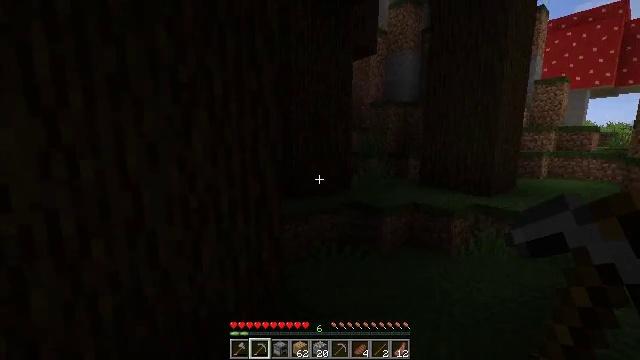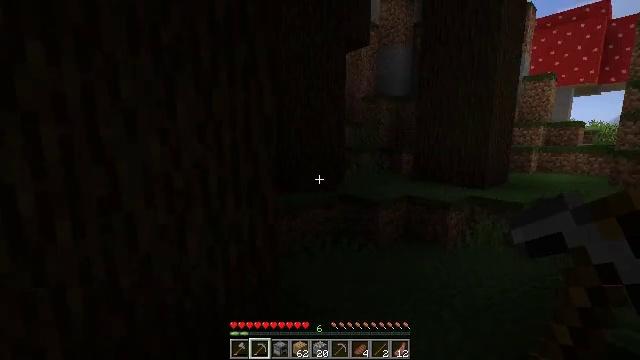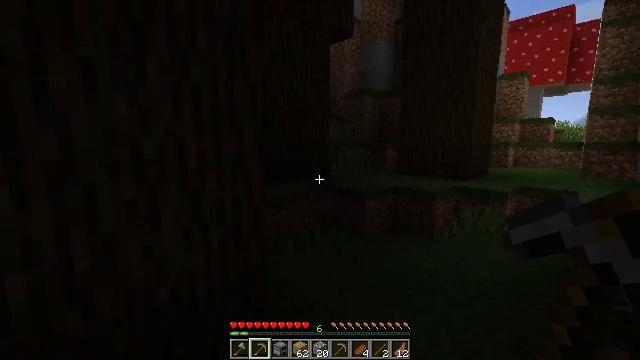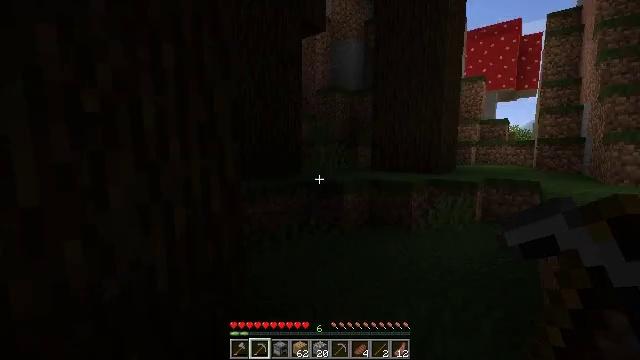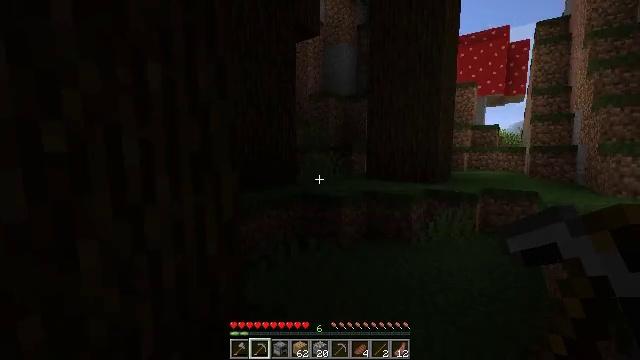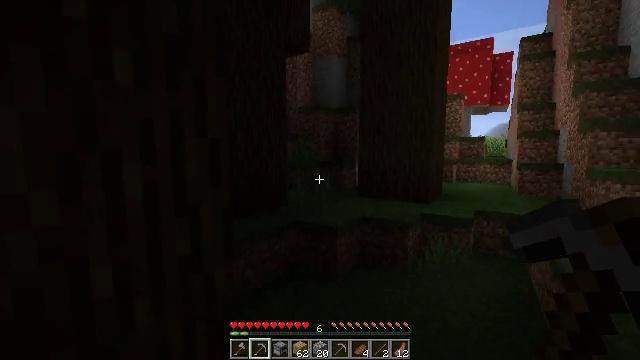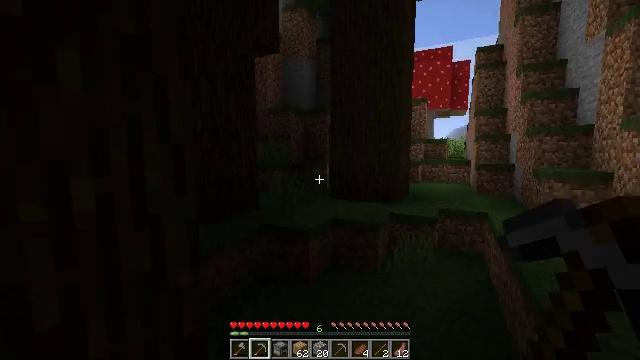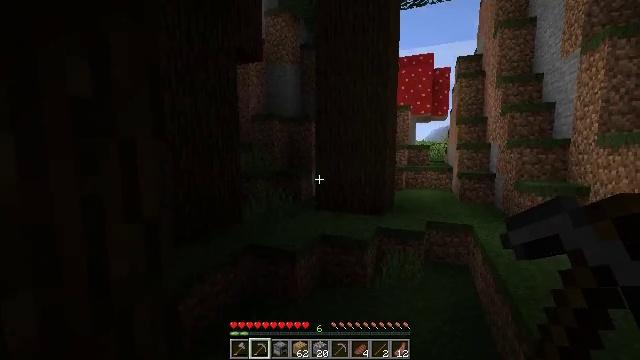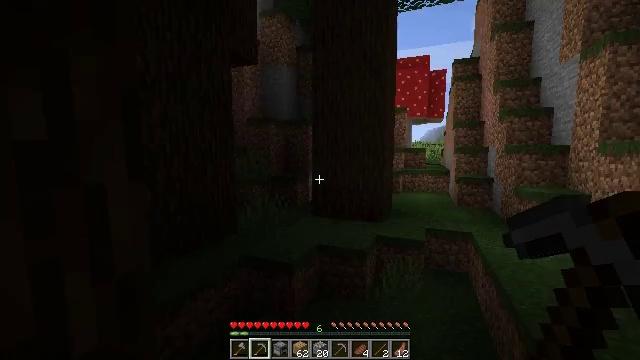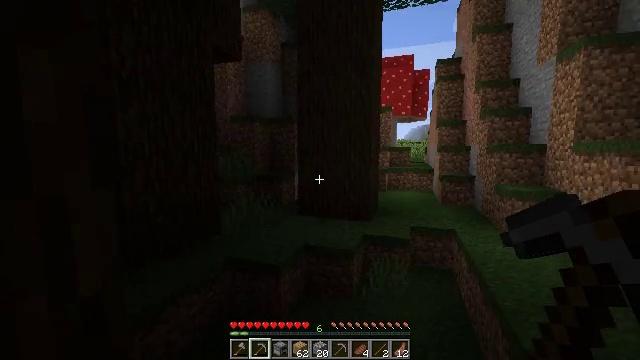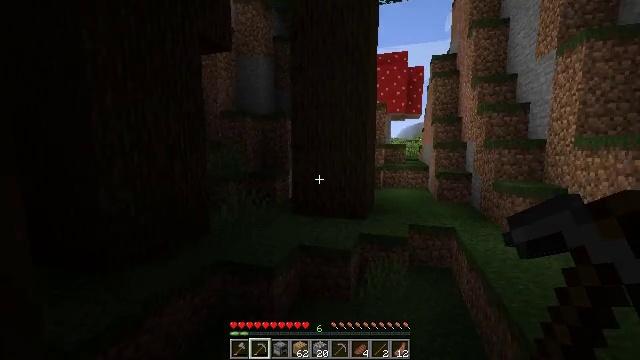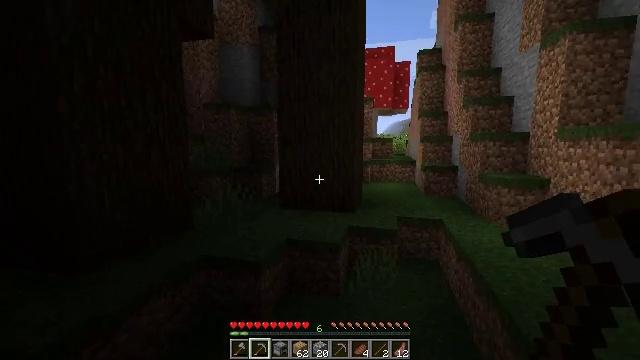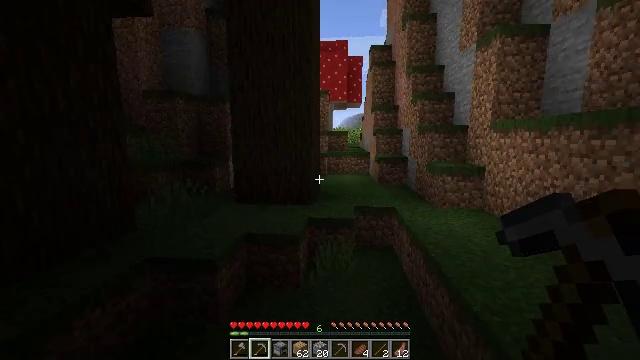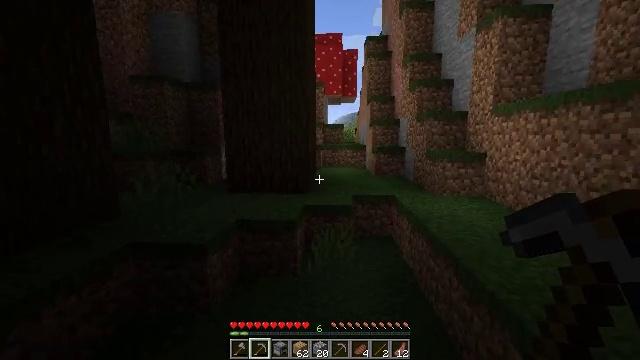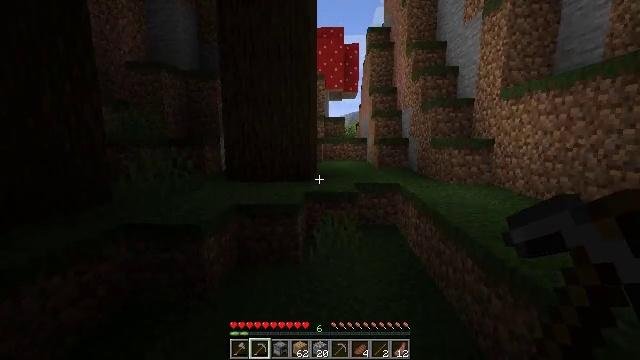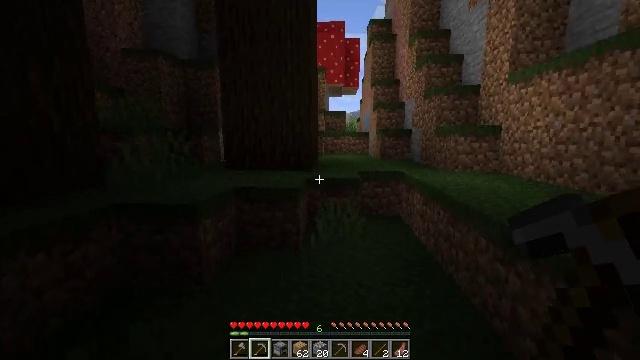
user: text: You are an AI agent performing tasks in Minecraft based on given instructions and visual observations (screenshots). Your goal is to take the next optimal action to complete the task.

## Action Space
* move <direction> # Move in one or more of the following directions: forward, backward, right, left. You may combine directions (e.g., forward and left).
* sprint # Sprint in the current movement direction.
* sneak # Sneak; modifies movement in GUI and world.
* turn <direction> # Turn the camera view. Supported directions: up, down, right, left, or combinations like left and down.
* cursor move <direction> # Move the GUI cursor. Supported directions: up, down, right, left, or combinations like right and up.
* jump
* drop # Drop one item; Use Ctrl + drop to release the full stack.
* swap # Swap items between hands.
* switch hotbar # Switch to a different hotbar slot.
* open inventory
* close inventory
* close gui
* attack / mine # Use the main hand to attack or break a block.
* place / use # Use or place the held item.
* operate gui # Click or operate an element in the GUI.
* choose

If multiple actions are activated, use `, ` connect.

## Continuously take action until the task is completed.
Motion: motion action
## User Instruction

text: Gather a dead bush.
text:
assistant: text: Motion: move forward, turn right, jump
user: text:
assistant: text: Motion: move forward, turn right, jump
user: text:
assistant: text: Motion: move forward, turn right and up, jump
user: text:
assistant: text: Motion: move forward, turn right, jump
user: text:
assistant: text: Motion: move forward and move right, turn right, jump
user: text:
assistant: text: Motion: move forward and move right, turn right, jump
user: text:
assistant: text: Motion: move forward and move right, turn right, jump
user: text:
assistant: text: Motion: move forward and move right, turn right, jump
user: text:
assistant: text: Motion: move forward and move right, turn right, jump
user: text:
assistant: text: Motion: move forward, turn right, jump
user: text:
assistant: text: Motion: move forward, turn right, jump
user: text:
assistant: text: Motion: move forward, turn right and down, jump
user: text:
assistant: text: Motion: move forward, turn right, jump
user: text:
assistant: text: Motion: move forward, jump
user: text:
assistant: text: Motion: move forward, jump
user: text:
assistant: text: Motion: move forward, jump
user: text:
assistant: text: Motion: move forward, jump
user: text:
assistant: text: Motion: move forward, jump
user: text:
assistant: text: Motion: move forward, jump
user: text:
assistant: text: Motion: move forward, jump
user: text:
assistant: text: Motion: move forward, jump
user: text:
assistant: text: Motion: move forward, sprint, jump
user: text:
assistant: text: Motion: move forward, sprint, jump
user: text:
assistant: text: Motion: move forward, sprint, jump
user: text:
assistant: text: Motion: move forward, sprint, turn down, jump
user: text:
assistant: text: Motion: move forward, sprint, turn right and down, jump
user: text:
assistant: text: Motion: move forward, sprint, turn right, jump
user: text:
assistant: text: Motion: move forward, sprint, turn right, jump
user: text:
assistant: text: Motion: move forward, sprint, jump
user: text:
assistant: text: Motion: move forward, sprint, jump